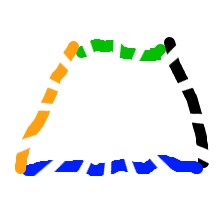
Shape: trapezoid